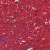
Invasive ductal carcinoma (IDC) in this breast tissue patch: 0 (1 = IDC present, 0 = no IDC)